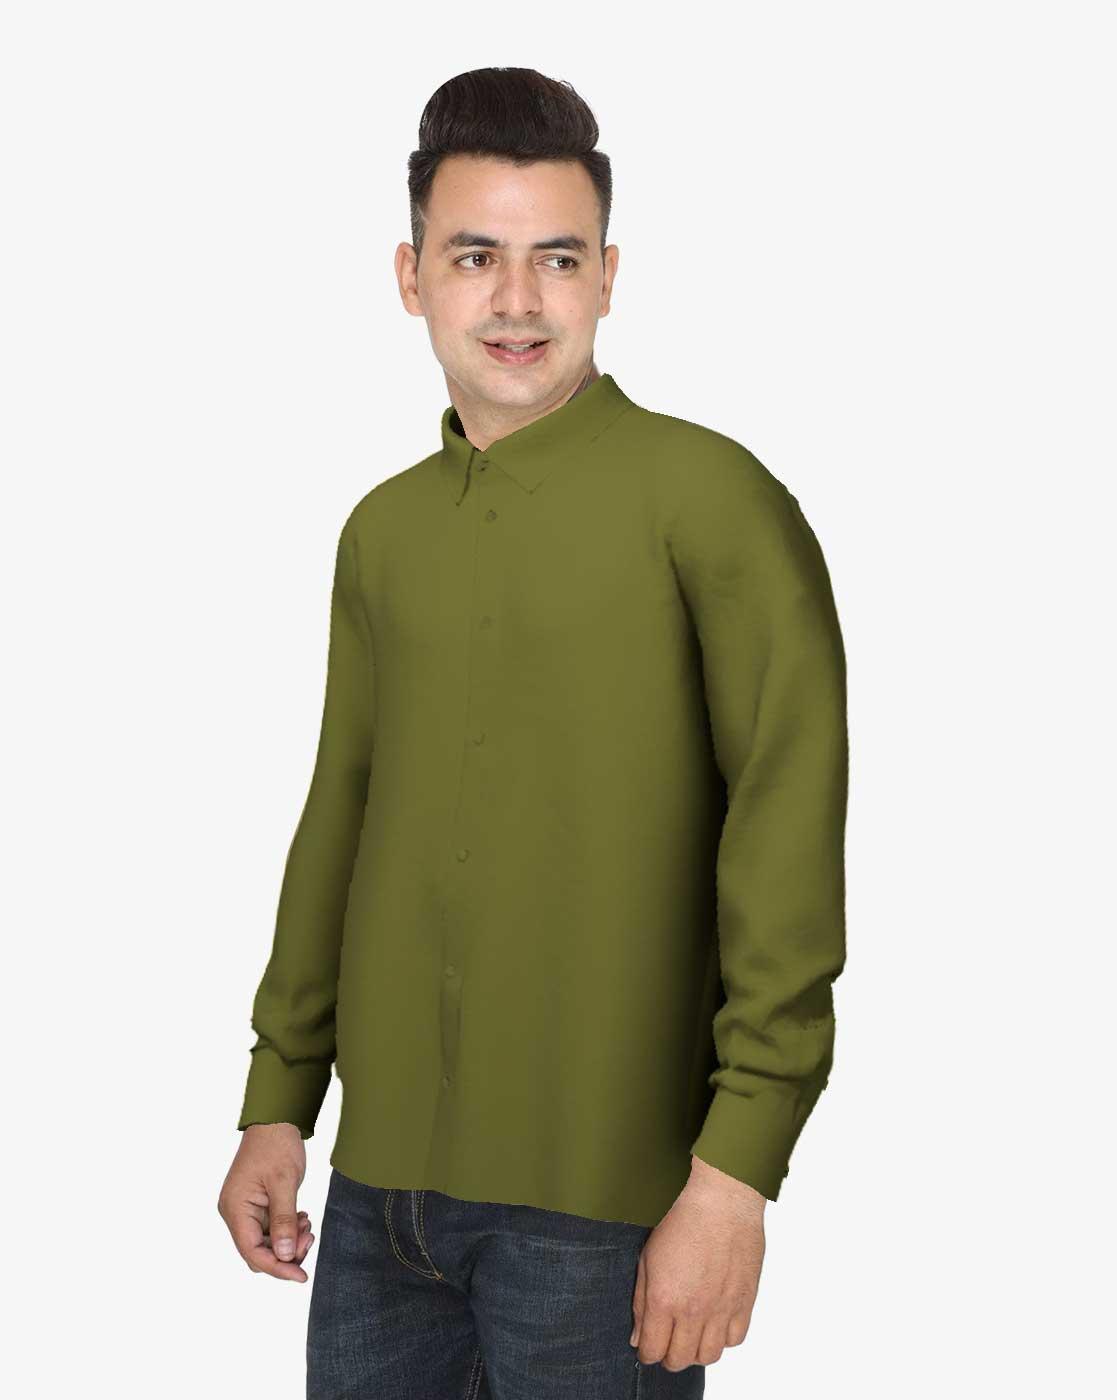
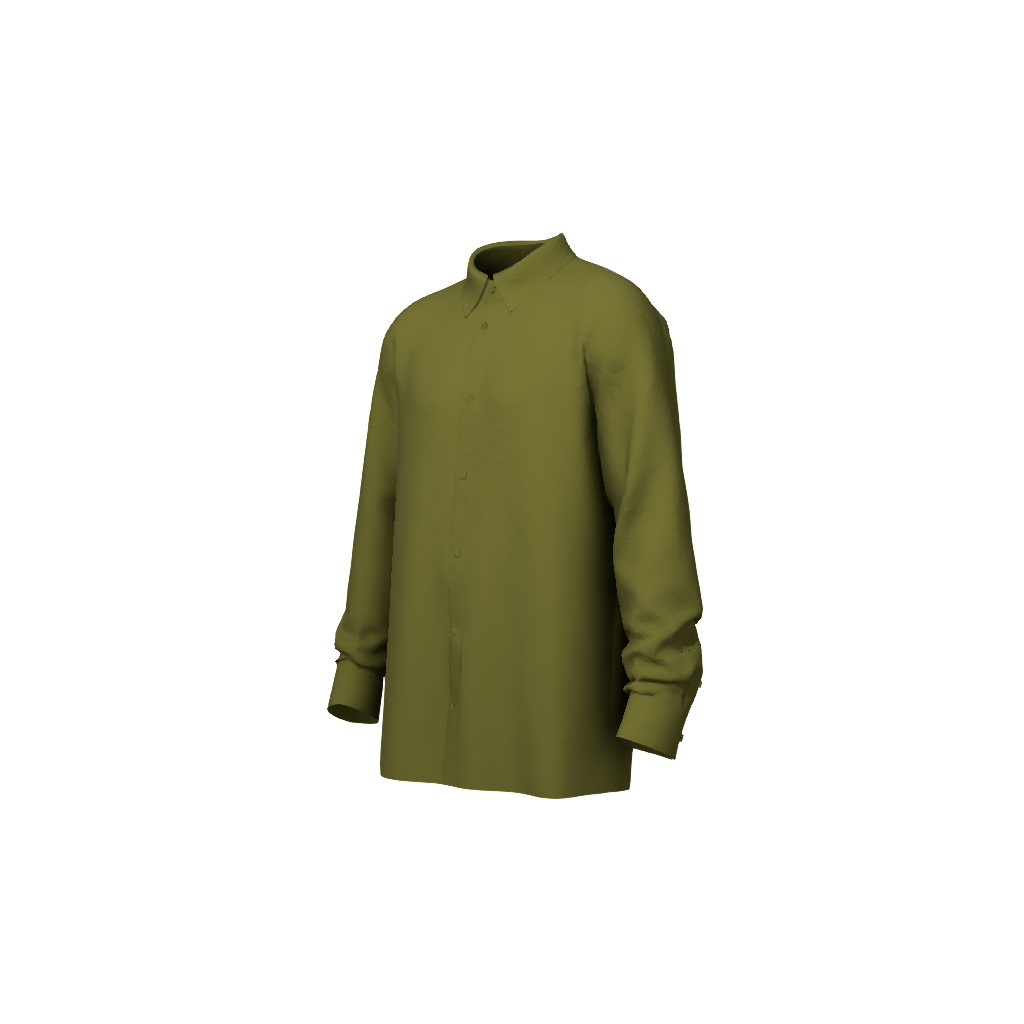
Clothing description: khaki regular fit cotton tee